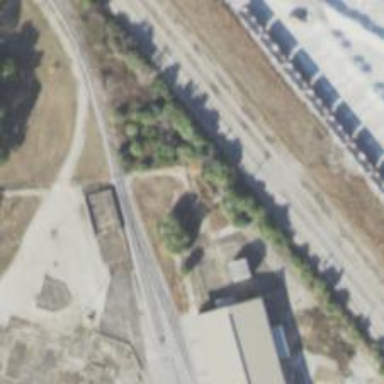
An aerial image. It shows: Abandoned spur railway.